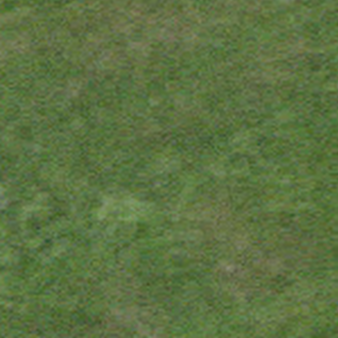
Label: other